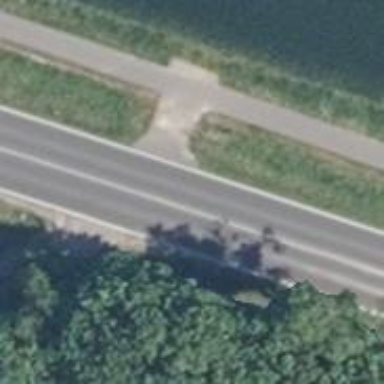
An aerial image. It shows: Primary road with asphalt surface.